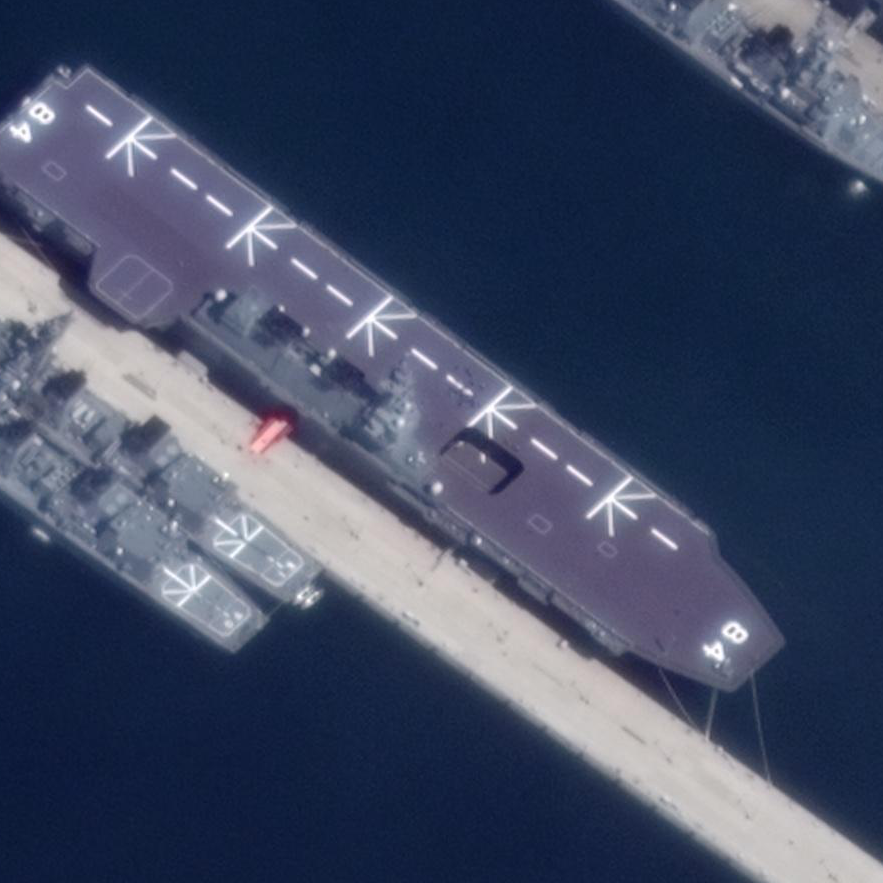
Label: assault